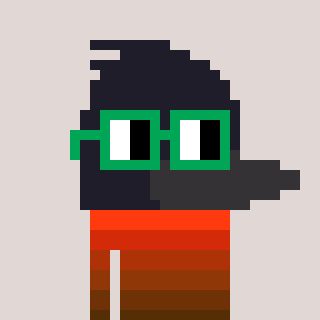
a pixel art character with square green glasses, a raven-shaped head and a hotbrown-colored body on a warm background